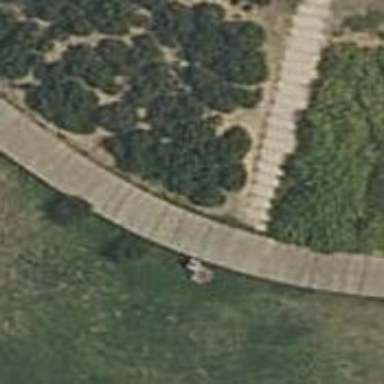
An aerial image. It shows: Set of steps on the road.